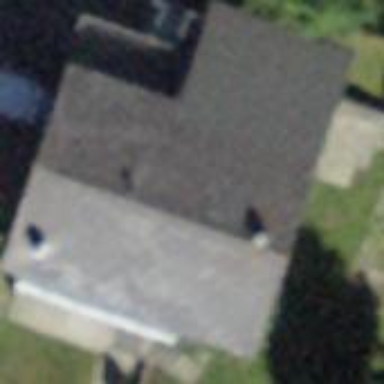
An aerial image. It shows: Building with tile roof.